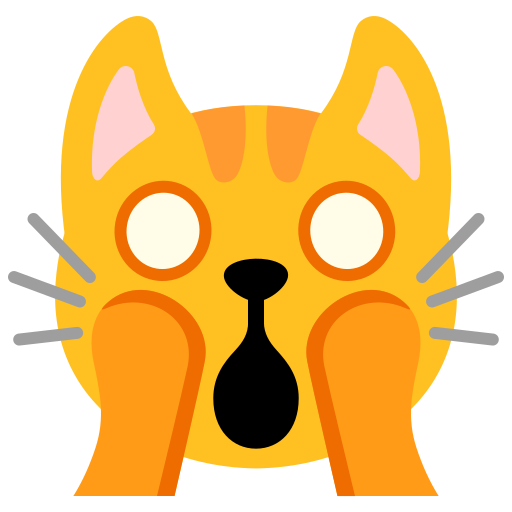
Emoji: 🙀